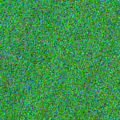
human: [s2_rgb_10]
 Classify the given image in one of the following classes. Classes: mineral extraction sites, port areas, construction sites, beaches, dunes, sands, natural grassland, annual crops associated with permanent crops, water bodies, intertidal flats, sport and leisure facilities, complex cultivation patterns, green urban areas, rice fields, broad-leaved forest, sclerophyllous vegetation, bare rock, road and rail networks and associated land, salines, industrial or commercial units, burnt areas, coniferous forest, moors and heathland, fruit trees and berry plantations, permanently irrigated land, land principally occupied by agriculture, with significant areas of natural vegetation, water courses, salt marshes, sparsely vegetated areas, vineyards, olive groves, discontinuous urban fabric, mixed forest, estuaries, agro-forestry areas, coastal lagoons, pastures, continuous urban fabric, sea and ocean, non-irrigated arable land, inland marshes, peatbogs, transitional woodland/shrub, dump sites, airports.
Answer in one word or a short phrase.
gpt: sea and ocean